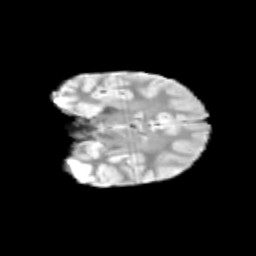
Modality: T2w
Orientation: coronal
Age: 11
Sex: female
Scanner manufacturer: siemens
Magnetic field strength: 3 T
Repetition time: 3.8 s
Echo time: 0.07 s